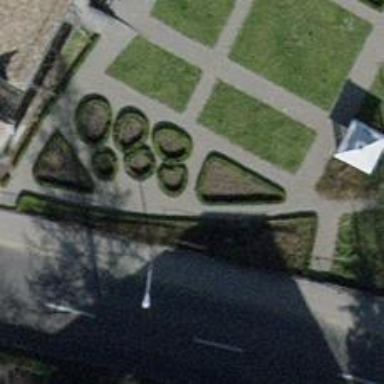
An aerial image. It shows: Footway made of paving stones.